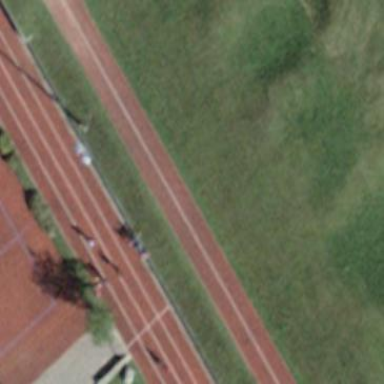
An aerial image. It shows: Athletics pitch designated for leisure land.